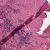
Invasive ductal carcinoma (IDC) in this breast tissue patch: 1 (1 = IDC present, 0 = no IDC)